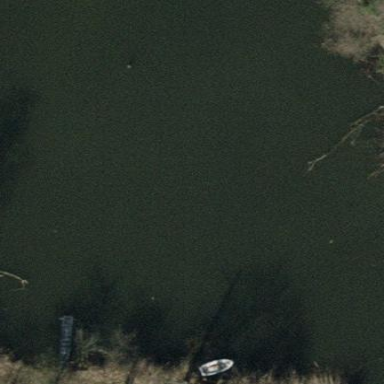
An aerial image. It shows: Pond with natural water.